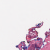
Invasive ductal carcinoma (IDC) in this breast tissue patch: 0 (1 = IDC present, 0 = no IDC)